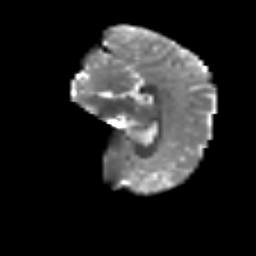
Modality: T2w
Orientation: sagittal
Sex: female
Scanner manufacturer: siemens
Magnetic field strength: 3 T
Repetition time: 5 s
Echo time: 0.071 s